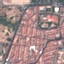
Land use / land cover class: Residential